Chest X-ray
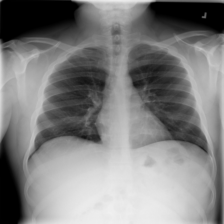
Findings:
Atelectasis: negative
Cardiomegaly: negative
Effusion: negative
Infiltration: positive
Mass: negative
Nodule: negative
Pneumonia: negative
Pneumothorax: negative
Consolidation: negative
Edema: negative
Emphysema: negative
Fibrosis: negative
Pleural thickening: negative
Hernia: negative